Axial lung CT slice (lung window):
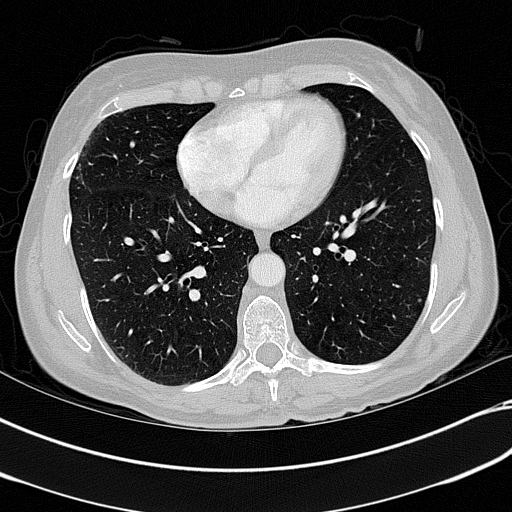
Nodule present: no